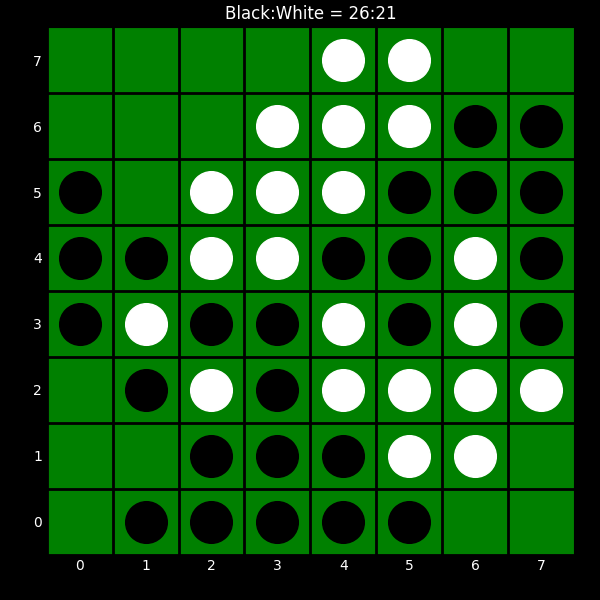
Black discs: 26
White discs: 21